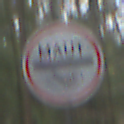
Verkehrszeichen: MautflichtigeStrecke
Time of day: Midday
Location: Outdoor (Nature)
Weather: Overcast
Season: NotSpecified
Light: Natural